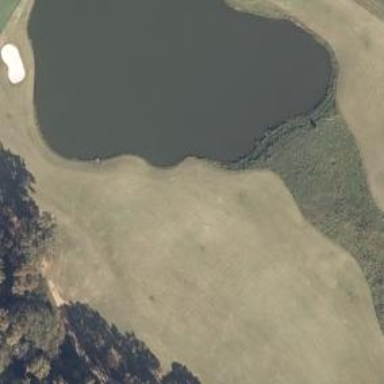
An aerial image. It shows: Golf fairway surrounded by grass.